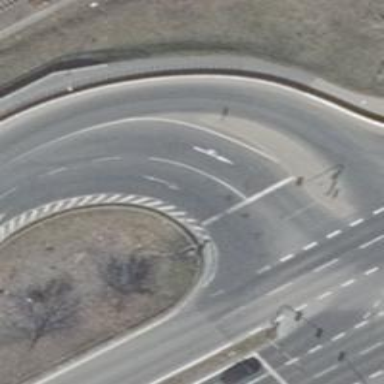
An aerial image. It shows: Road with traffic signals.